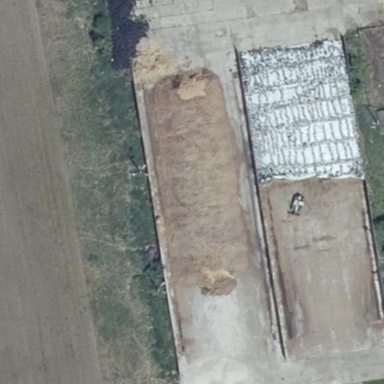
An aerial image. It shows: Bunker silo.